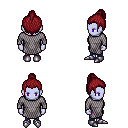
a pixel art fantasy rpg character, female body template, dark elf, purple skin, chain mail, magenta pants, brunette short topknot hairstyle, metal boots, four views (front, back, left, right), 2x2 character sprite sheet, small pixel art, hard edges, no anti-aliasing